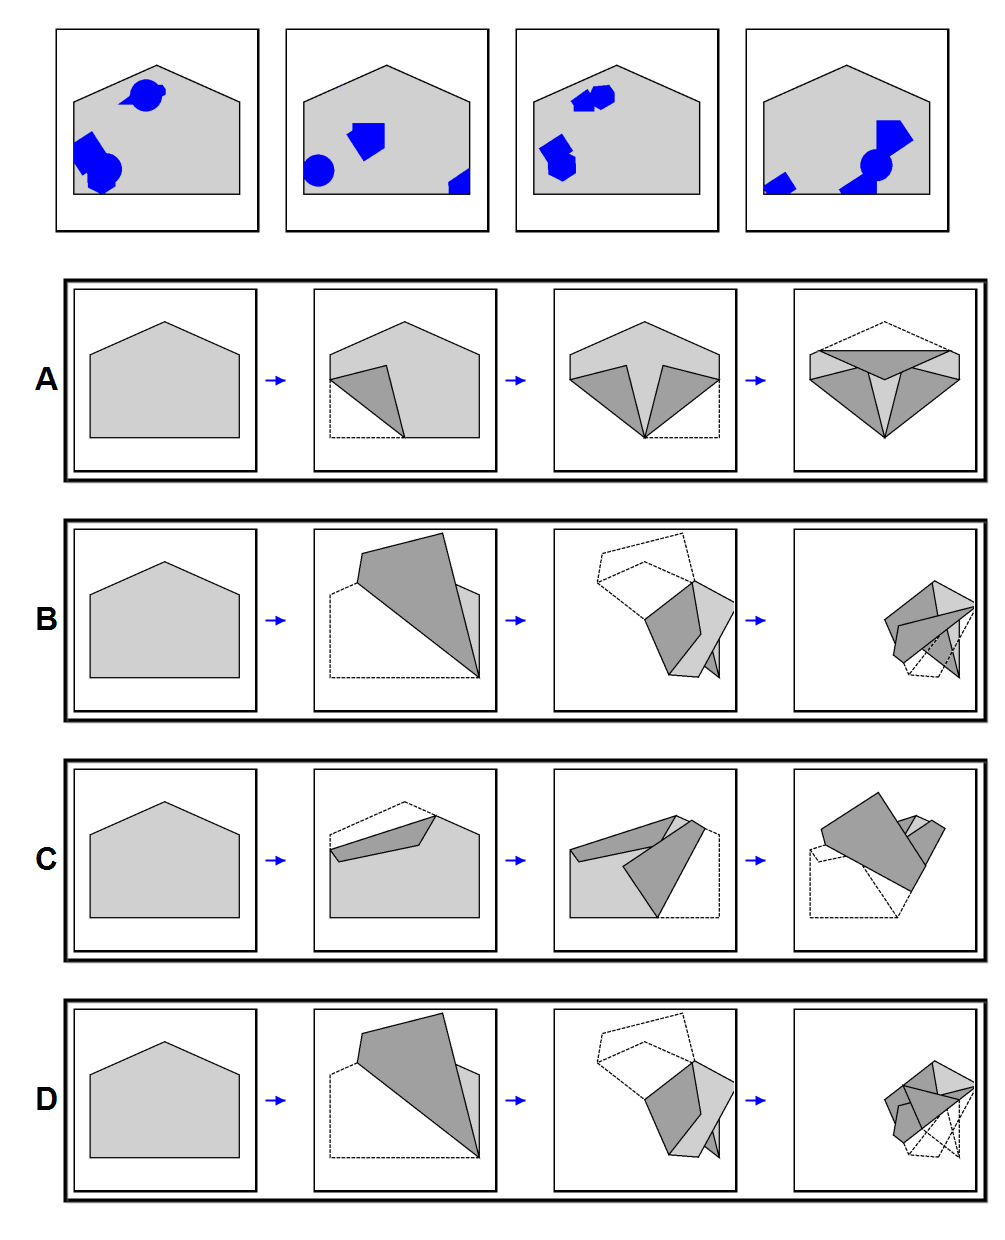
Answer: C